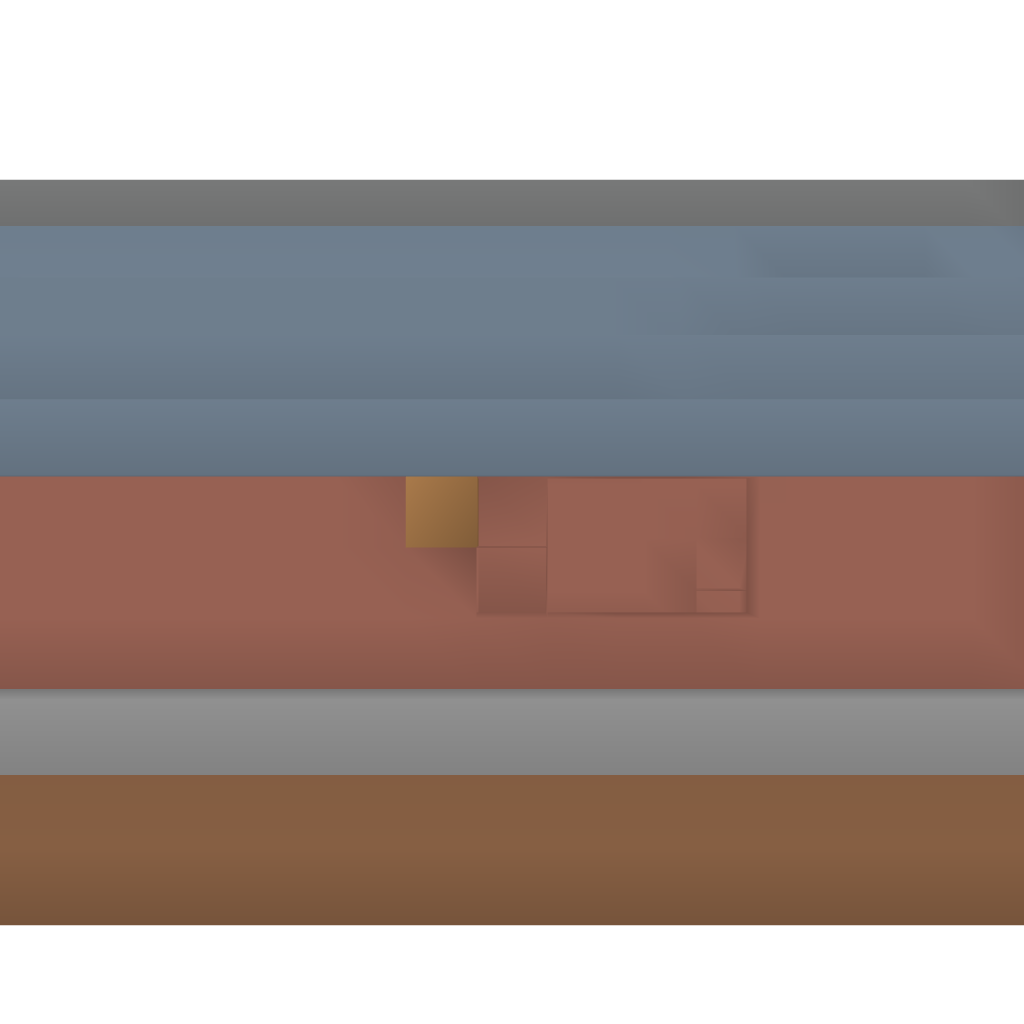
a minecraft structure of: Two room house